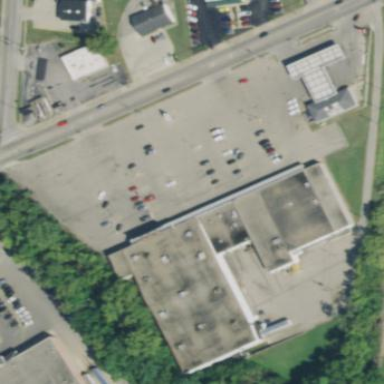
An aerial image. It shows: Retail area.